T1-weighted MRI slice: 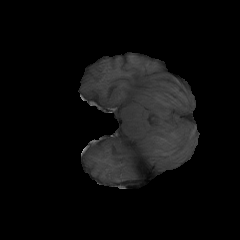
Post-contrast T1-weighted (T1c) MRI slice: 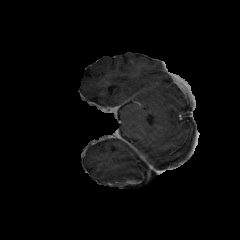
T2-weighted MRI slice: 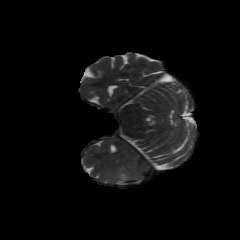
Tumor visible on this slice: yes